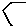
Label: hexagon